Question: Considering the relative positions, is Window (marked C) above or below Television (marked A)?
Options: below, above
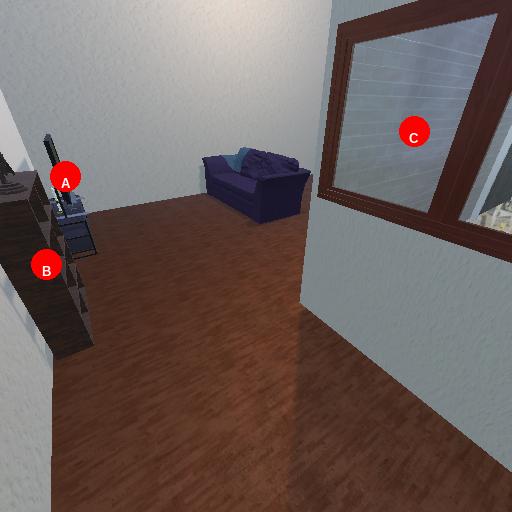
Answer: below